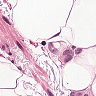
Metastatic tissue present: yes